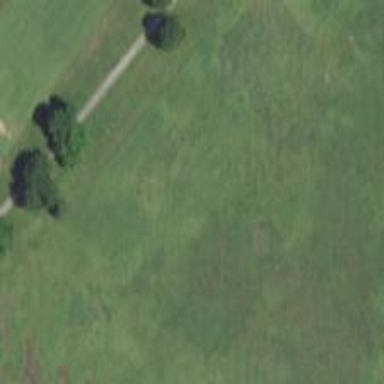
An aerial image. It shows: Driving range for golfing on grass surface.